Question: I have a couple of web applications which all utilize sending emails whether it be by contact form, or some kind of notification updates etc.
The problem I have found is that there isn't really any way to track the emails which are being sent from the web applications, so I've come up with a possible solution:

It's pretty straight forward really - instead of having each web application sending the emails themselves I would like to unify the process by creating a central Email Sender Service.
In basic terms, each application would just create a row in a 'Outbound Emails' table on the database with To,From,Subject,Content data.
The Email Sender Service (Win Service) would then pick the emails from the outbox, send them and then mark as sent.
---
Even though I would store 'basic email' information (to,from,subject,content) in the database, what I would really like to do is also store the 'MailMessage' object itself so that the Email Sender Service could then de-serialize the original MailMessage as this would allow any application to fully customize the email.
Update: Another objective, is to store a log of emails that have been sent - hence the reason for using a database.
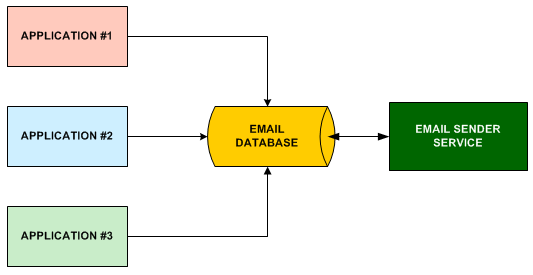
Answer: A far better architecture is to have the applications call some sort of public interface on the send email service. The service itself can then be responsible for recording send in a database.
This architecture means that the database becomes internal to the service and so reduces the coupling between your applications (each application knows about a relatively small public contract rather than a database schema). It also means that if you do find some problem with storing MailMessage objects in the database then you can change the storage method without updating all of your clients.